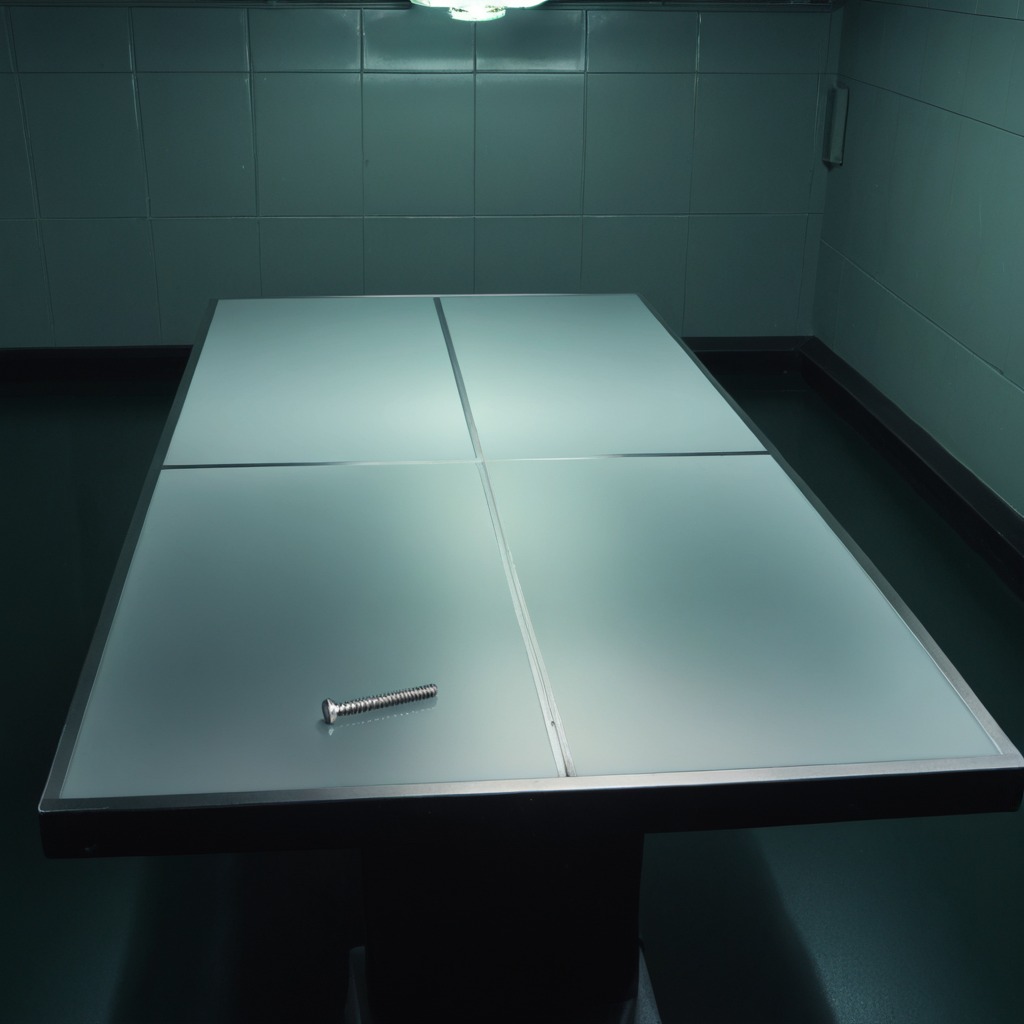
A metal screw is lying on a clean empty table in a railway signal maintenance room lit by harsh overhead fluorescents photorealistic surface textures crisp shadows high dynamic range